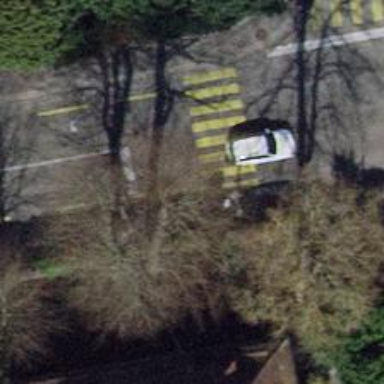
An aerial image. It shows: Crossing with traffic signals.